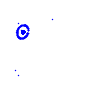
Particle: electron